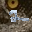
Label: 2